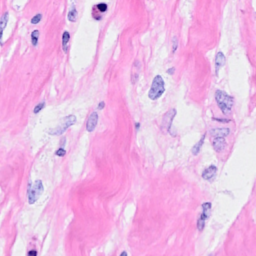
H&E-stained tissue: Breast